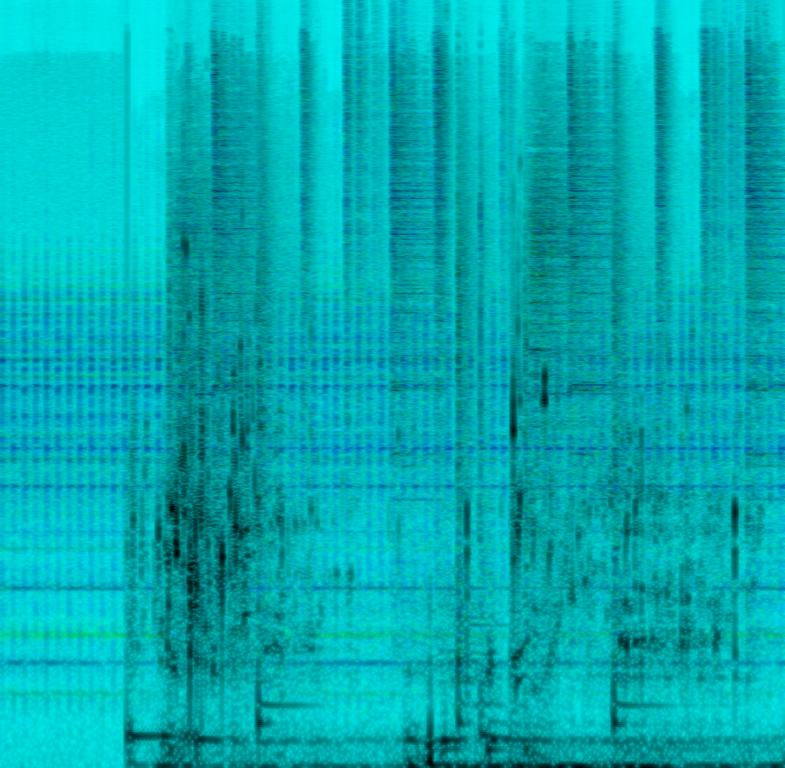
This is a rock music piece playing in the background of a tutorial video. There is an electric guitar playing a simple tune as the lead while another provides a rhythmic backing by playing the same note repeatedly in rapid procession. There is an acoustic drum beat playing. There are water sound effects related to the video. The piece has a generic feeling. It does not evoke much excitement. It could be used as a jingle for an advertisement or in the background of an instructive video.